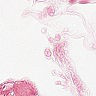
Metastatic tissue present: no